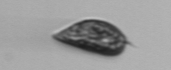
Label: Prorocentrum_triestinum